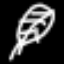
Label: leaf